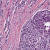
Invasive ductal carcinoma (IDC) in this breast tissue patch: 0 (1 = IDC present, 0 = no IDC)